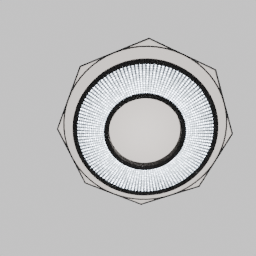
Label: lighting